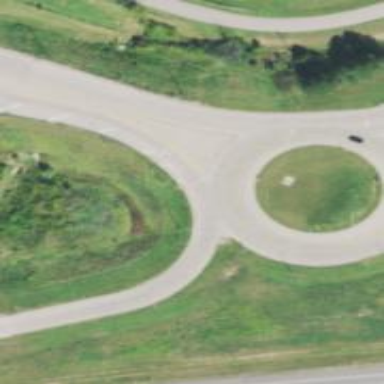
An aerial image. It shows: Primary highway intersecting roundabout.